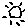
Label: sun